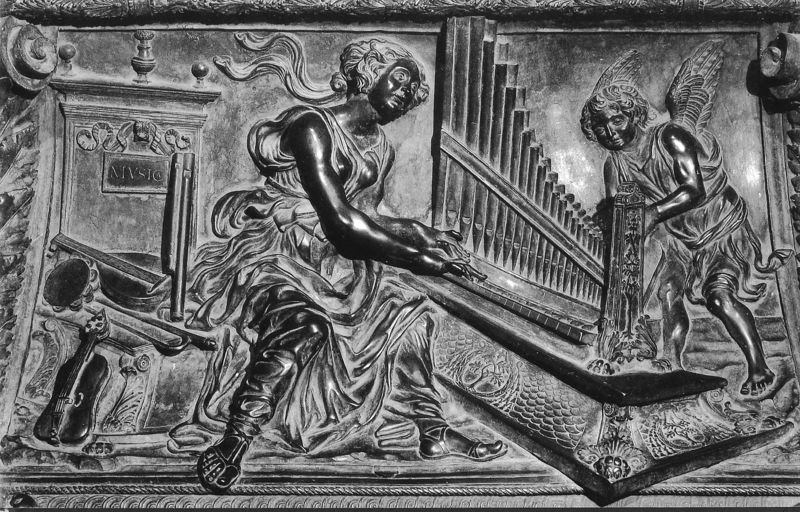
Titel: Grabmal des Papst Sixtus IV.
Künstler: Antonio del Pollaiuolo
Standort: Rom, Grotte Vaticane (EU - I - Latium)
Schlagwörter: baum, bäume, busen, frau, falten, gewand, haare, instrumente, musik, locken, engel, relief, wehen, wild, weib, spielen, musizieren, bronze, knabe, allegorie, personifikation, geige, orgel, götter, laute, lied, tamburin, trompete, orgelpfeifen, enthusiastisch, orgelpfeife, spielene